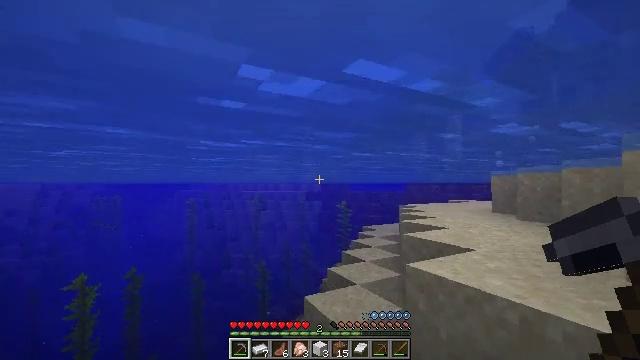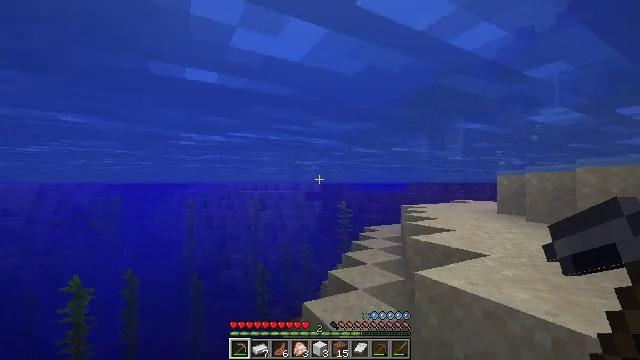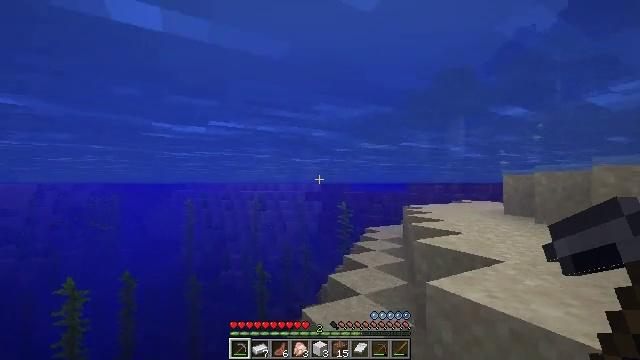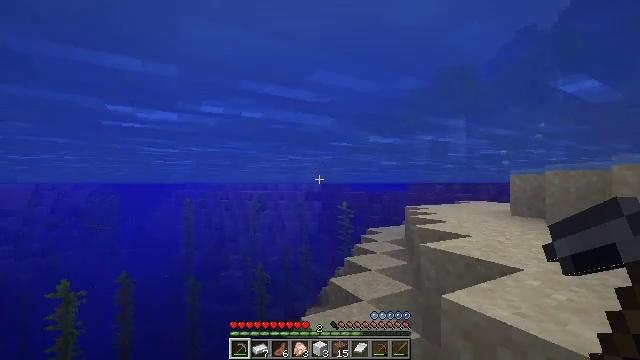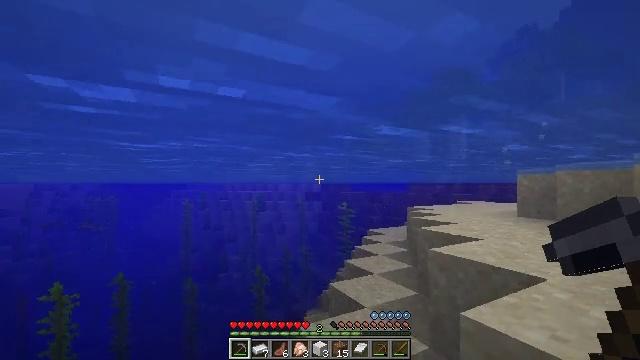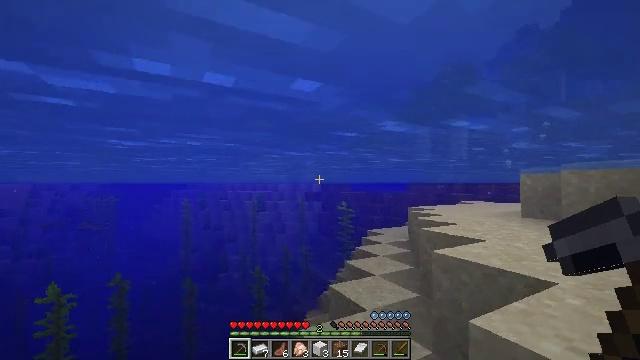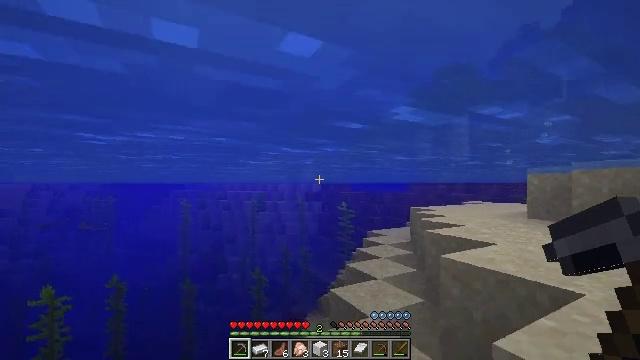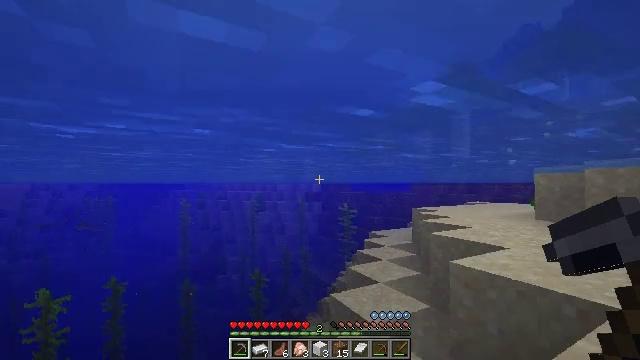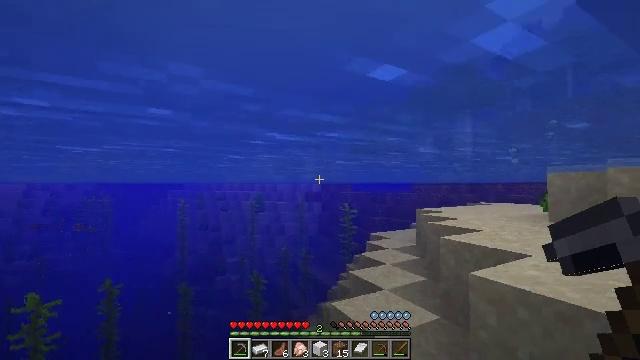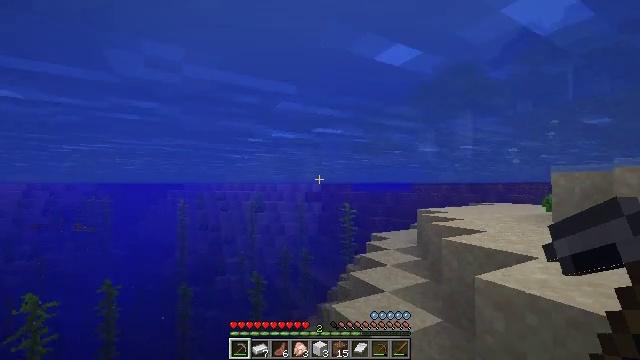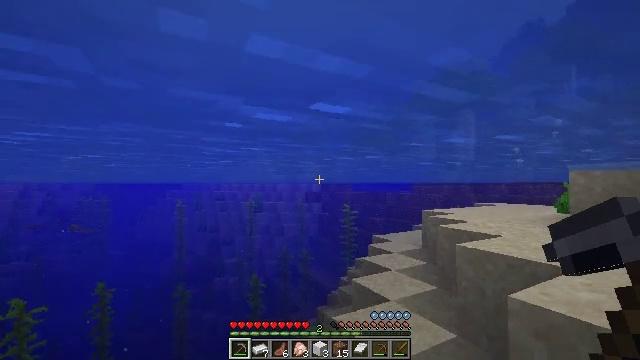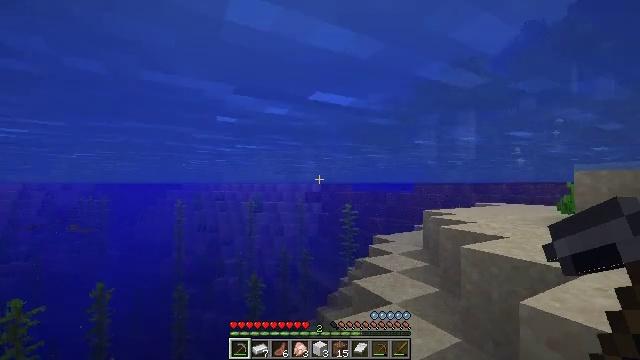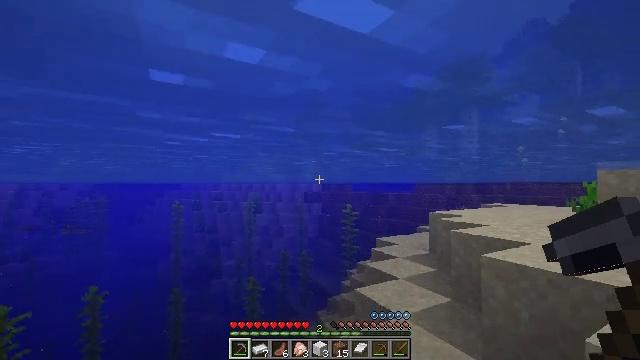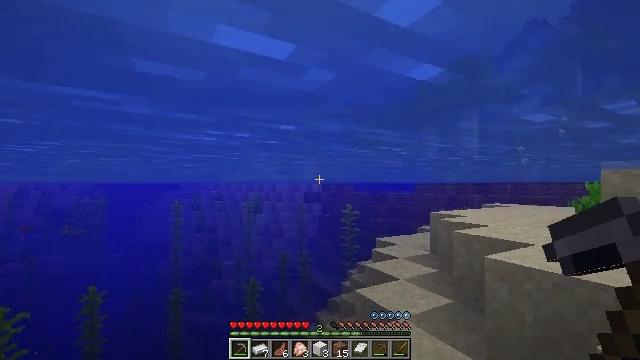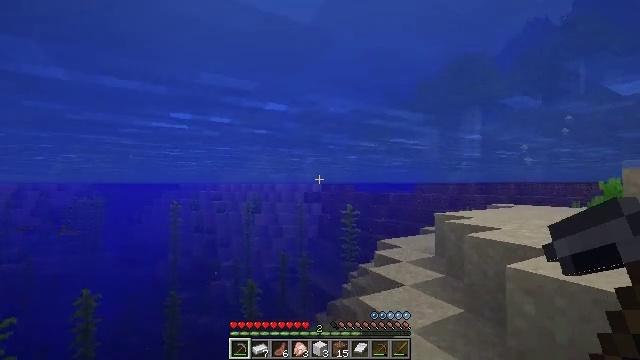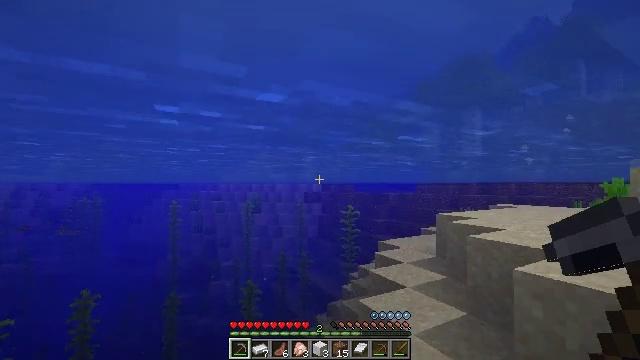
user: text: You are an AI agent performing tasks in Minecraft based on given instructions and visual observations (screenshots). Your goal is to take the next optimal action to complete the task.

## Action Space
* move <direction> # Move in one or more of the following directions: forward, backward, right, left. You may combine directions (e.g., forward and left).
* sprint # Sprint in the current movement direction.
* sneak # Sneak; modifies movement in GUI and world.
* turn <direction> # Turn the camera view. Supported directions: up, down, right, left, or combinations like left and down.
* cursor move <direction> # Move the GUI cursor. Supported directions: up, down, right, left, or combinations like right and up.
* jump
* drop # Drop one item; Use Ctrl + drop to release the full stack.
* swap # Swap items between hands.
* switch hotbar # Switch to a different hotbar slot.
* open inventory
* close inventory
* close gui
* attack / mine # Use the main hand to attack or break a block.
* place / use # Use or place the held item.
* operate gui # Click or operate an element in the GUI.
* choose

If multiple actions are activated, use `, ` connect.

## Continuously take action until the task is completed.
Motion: motion action
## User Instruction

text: Break the chest to retrieve items inside.
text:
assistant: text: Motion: move forward
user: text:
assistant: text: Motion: move forward
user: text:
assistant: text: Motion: move forward
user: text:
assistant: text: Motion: move forward
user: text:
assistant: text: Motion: move forward
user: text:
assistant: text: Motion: move forward
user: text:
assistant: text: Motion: move forward
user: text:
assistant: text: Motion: move forward
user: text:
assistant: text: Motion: move forward
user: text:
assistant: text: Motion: move forward
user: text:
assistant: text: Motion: move forward
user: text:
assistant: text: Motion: move forward
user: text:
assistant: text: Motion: move forward
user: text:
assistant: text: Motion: move forward
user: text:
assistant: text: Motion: move forward
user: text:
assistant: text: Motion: move forward
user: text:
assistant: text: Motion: move forward
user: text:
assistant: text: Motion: move forward
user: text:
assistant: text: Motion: move forward
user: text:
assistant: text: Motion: move forward
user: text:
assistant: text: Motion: move forward
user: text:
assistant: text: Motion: move forward
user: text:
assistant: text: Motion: move forward
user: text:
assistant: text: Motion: move forward
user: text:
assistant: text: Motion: move forward
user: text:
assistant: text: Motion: move forward
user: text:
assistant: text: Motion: move forward
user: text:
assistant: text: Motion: move forward
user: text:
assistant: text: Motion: move forward
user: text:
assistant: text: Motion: move forward